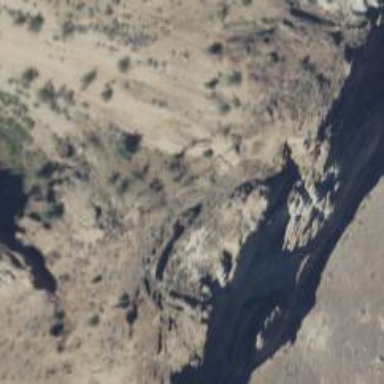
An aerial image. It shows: Cliff in nature.